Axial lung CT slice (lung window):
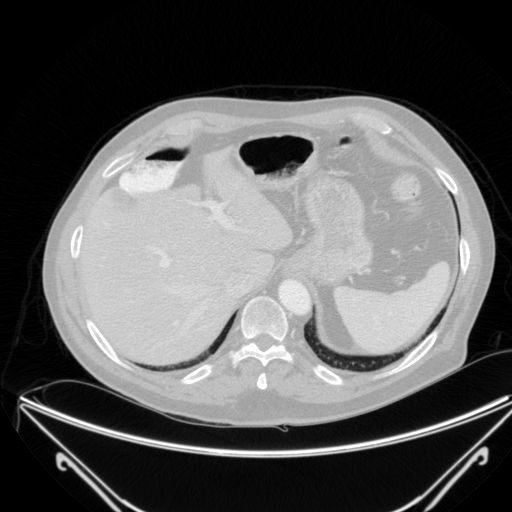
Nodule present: no